Field crop: maize
Growth stage: 1
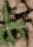
Species: atriplex